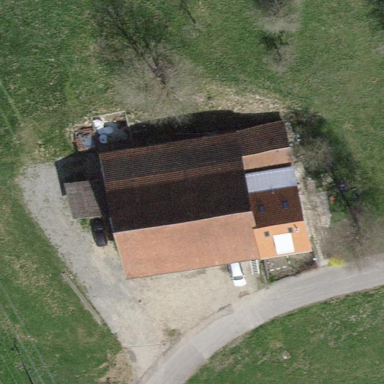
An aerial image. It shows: Farmyard area.